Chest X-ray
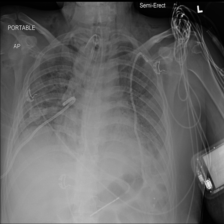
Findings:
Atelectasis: negative
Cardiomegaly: negative
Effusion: negative
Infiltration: negative
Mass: negative
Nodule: negative
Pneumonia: negative
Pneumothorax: negative
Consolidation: negative
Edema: negative
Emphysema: negative
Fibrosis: negative
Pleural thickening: negative
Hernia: negative